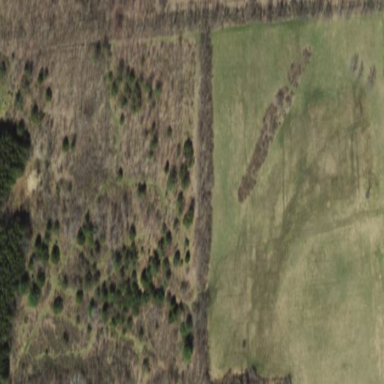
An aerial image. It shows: Row of deciduous broadleaved trees.